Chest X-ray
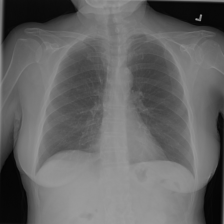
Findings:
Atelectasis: negative
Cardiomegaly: negative
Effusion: negative
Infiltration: negative
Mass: negative
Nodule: negative
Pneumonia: negative
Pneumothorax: negative
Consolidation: negative
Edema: negative
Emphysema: negative
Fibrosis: negative
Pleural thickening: negative
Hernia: negative